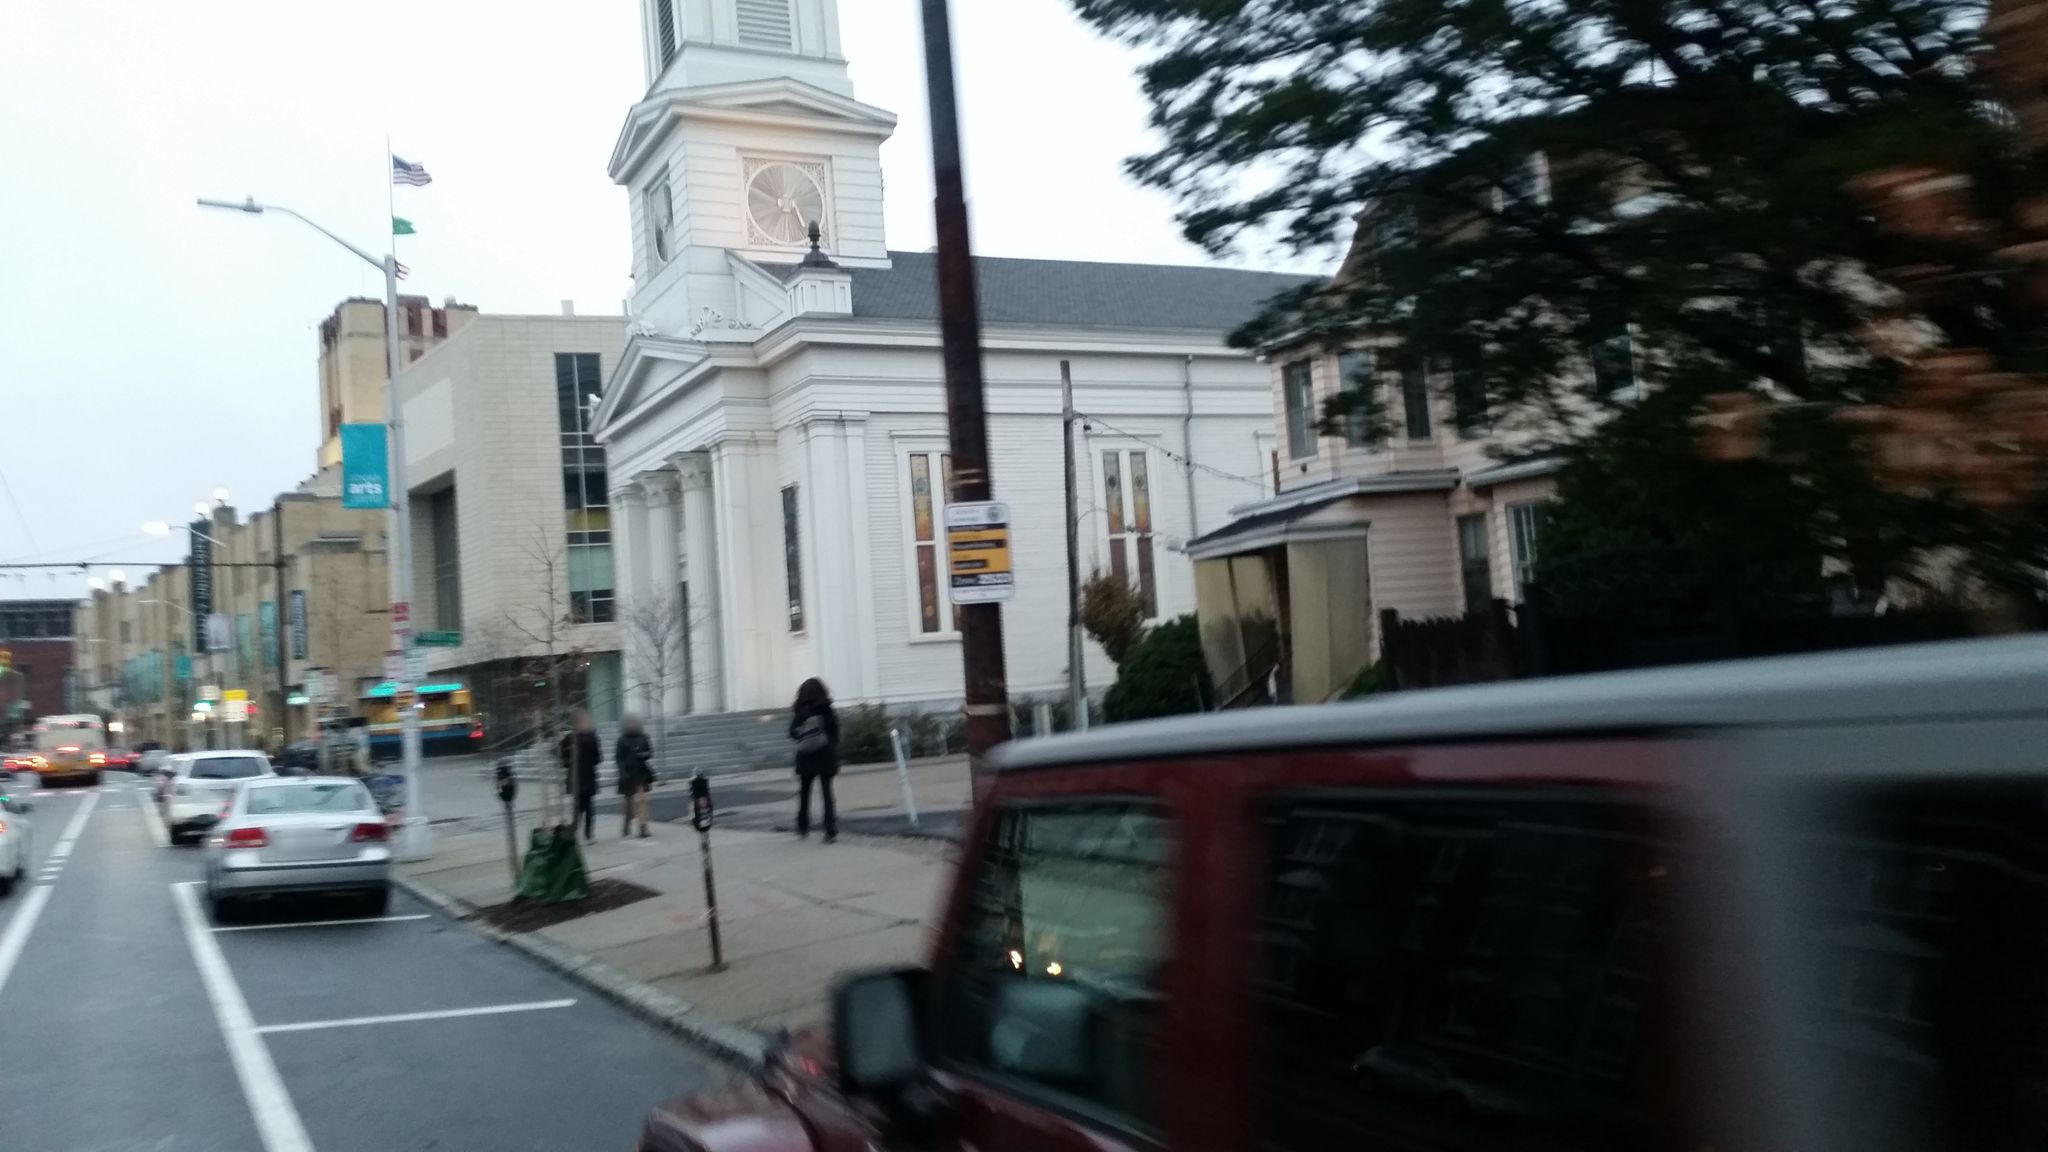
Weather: clear
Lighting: day
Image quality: good
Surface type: walking surface
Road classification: primary
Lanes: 2
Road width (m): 26.8
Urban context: urban centre
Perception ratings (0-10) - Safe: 7.33, Lively: 9.51, Beautiful: 8.1, Boring: 1.16, Depressing: 2.55, Wealthy: 7.54